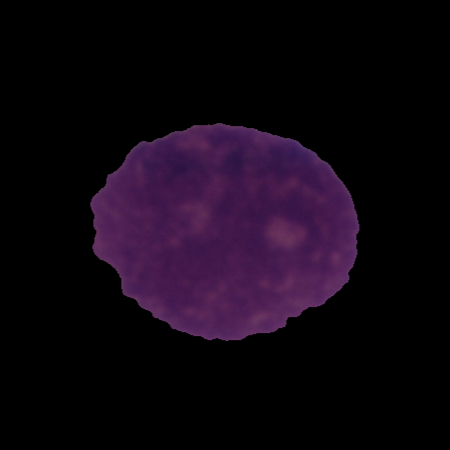
Label: cancer